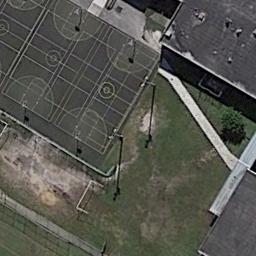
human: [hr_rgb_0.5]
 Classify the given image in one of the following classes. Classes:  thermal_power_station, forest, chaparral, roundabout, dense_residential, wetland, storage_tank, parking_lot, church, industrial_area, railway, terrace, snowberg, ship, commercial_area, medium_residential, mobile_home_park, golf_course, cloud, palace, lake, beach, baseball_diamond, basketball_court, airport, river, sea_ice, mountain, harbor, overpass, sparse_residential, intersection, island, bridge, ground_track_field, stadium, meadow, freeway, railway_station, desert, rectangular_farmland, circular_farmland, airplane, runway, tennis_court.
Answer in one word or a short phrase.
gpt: basketball_court